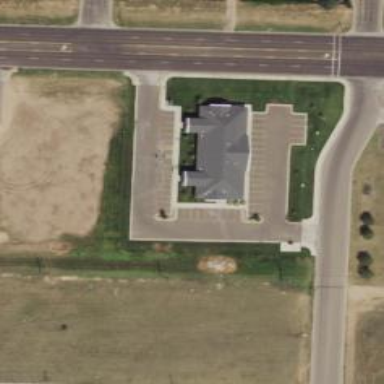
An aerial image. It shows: Healthcare clinic.